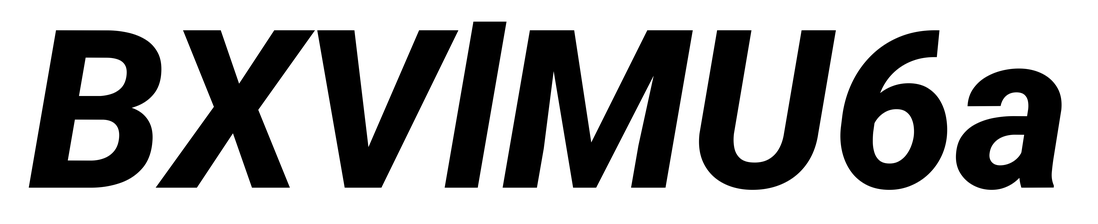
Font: Roboto-Italic_ExtraBold_Italic